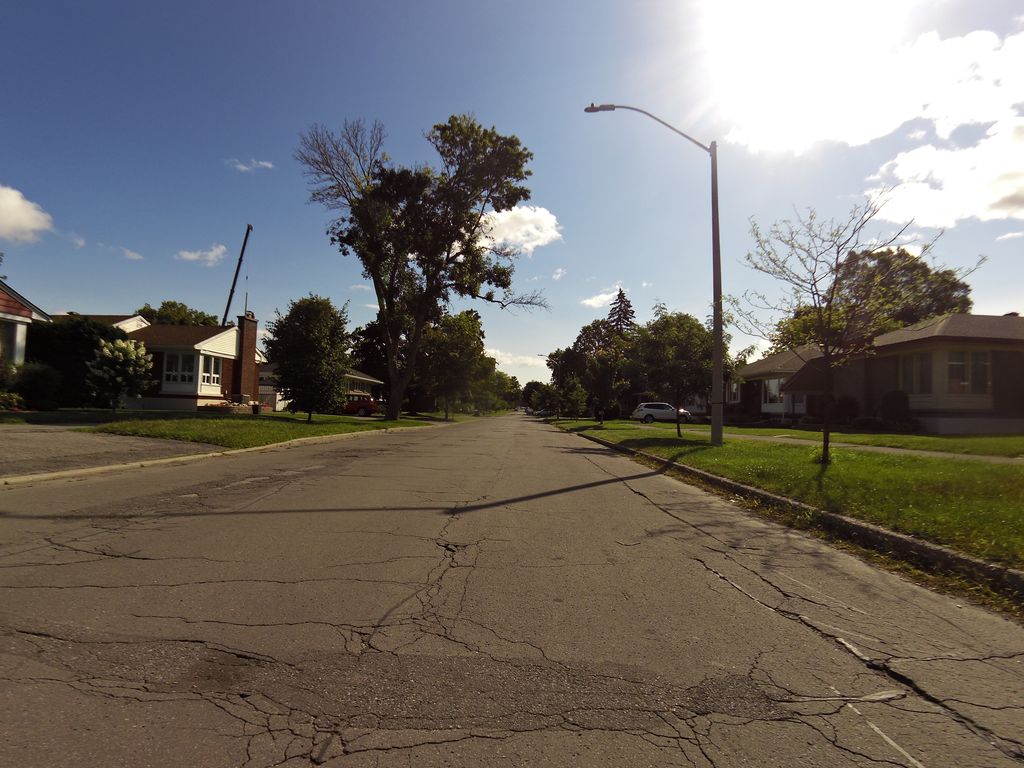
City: ottawa-gatineau